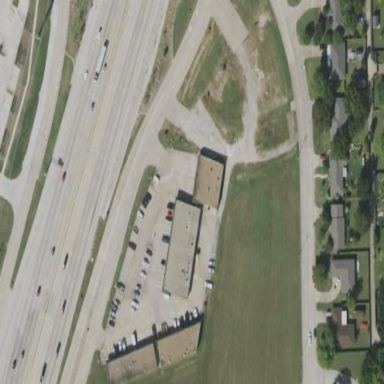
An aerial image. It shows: Retail area.